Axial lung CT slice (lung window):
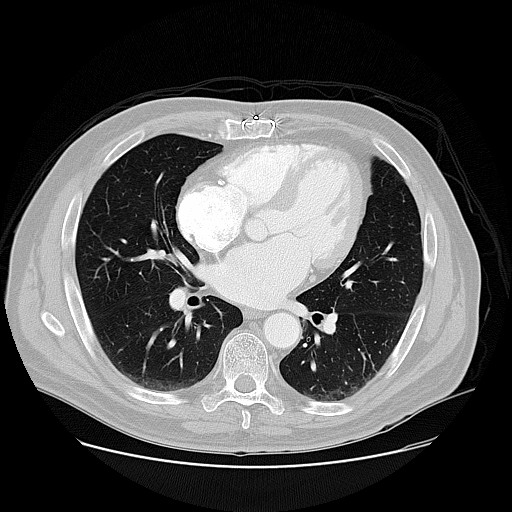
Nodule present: no